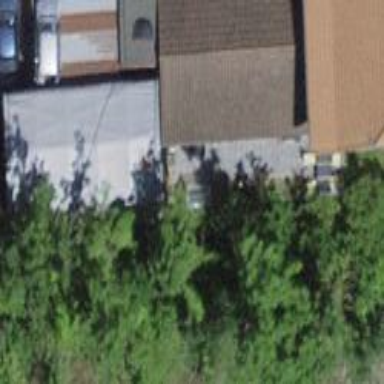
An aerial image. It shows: Garage building.